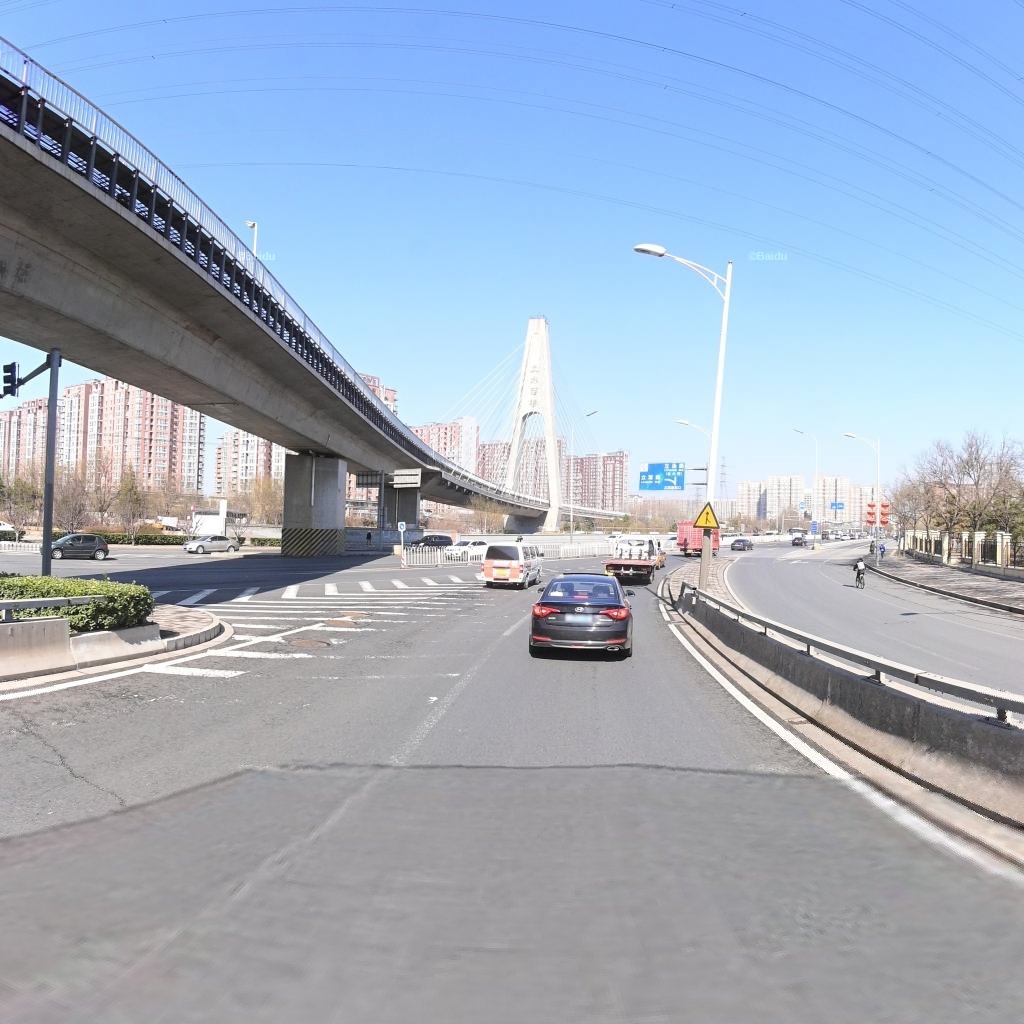
Region: Chaoyang
Road damage annotations: transverse crack, manhole cover, manhole cover, manhole cover